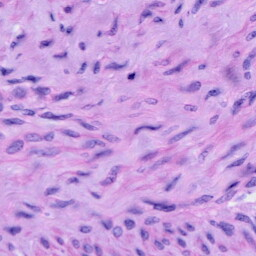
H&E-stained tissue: Cervix